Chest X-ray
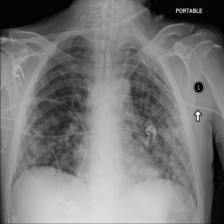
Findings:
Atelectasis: negative
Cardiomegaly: negative
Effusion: negative
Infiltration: positive
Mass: negative
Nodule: positive
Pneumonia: negative
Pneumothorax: negative
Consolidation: negative
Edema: negative
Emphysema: negative
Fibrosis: negative
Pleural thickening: negative
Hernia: negative